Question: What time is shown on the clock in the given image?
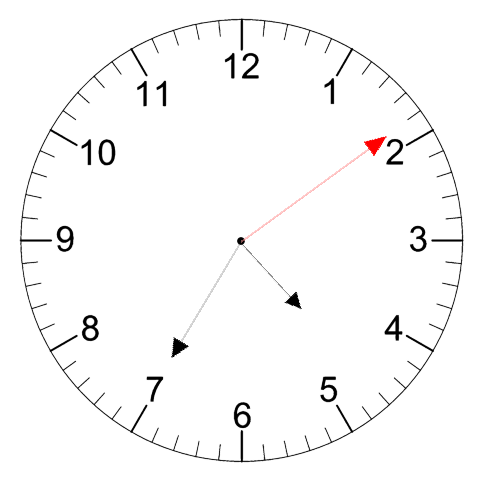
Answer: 04:35:09